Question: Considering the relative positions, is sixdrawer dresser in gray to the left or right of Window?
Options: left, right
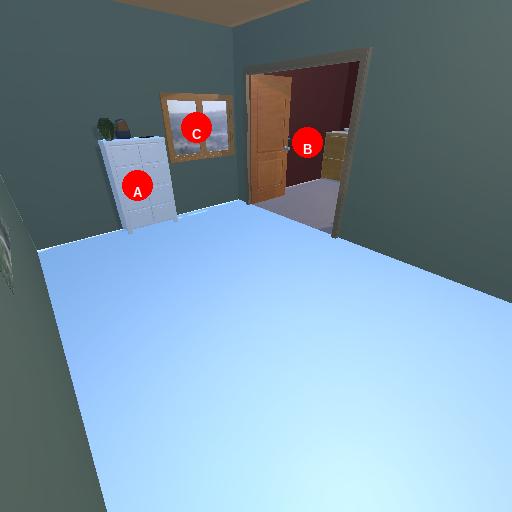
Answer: left